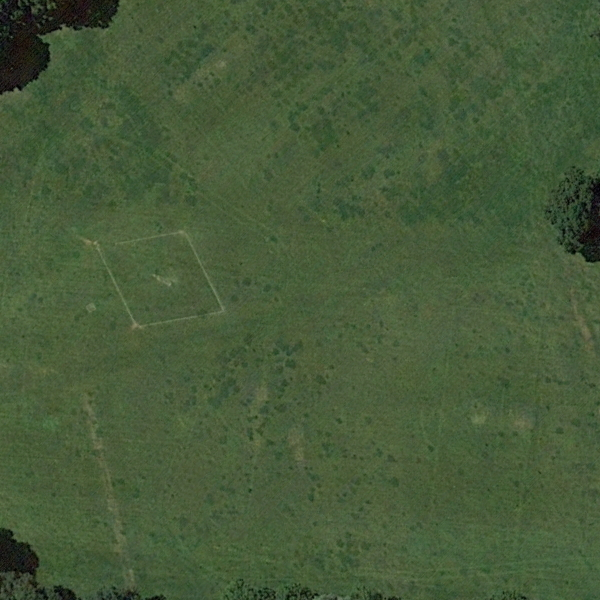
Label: Meadow